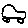
Label: car